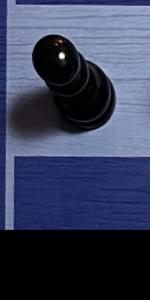
Label: Empty